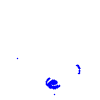
Particle: kaon